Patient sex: M
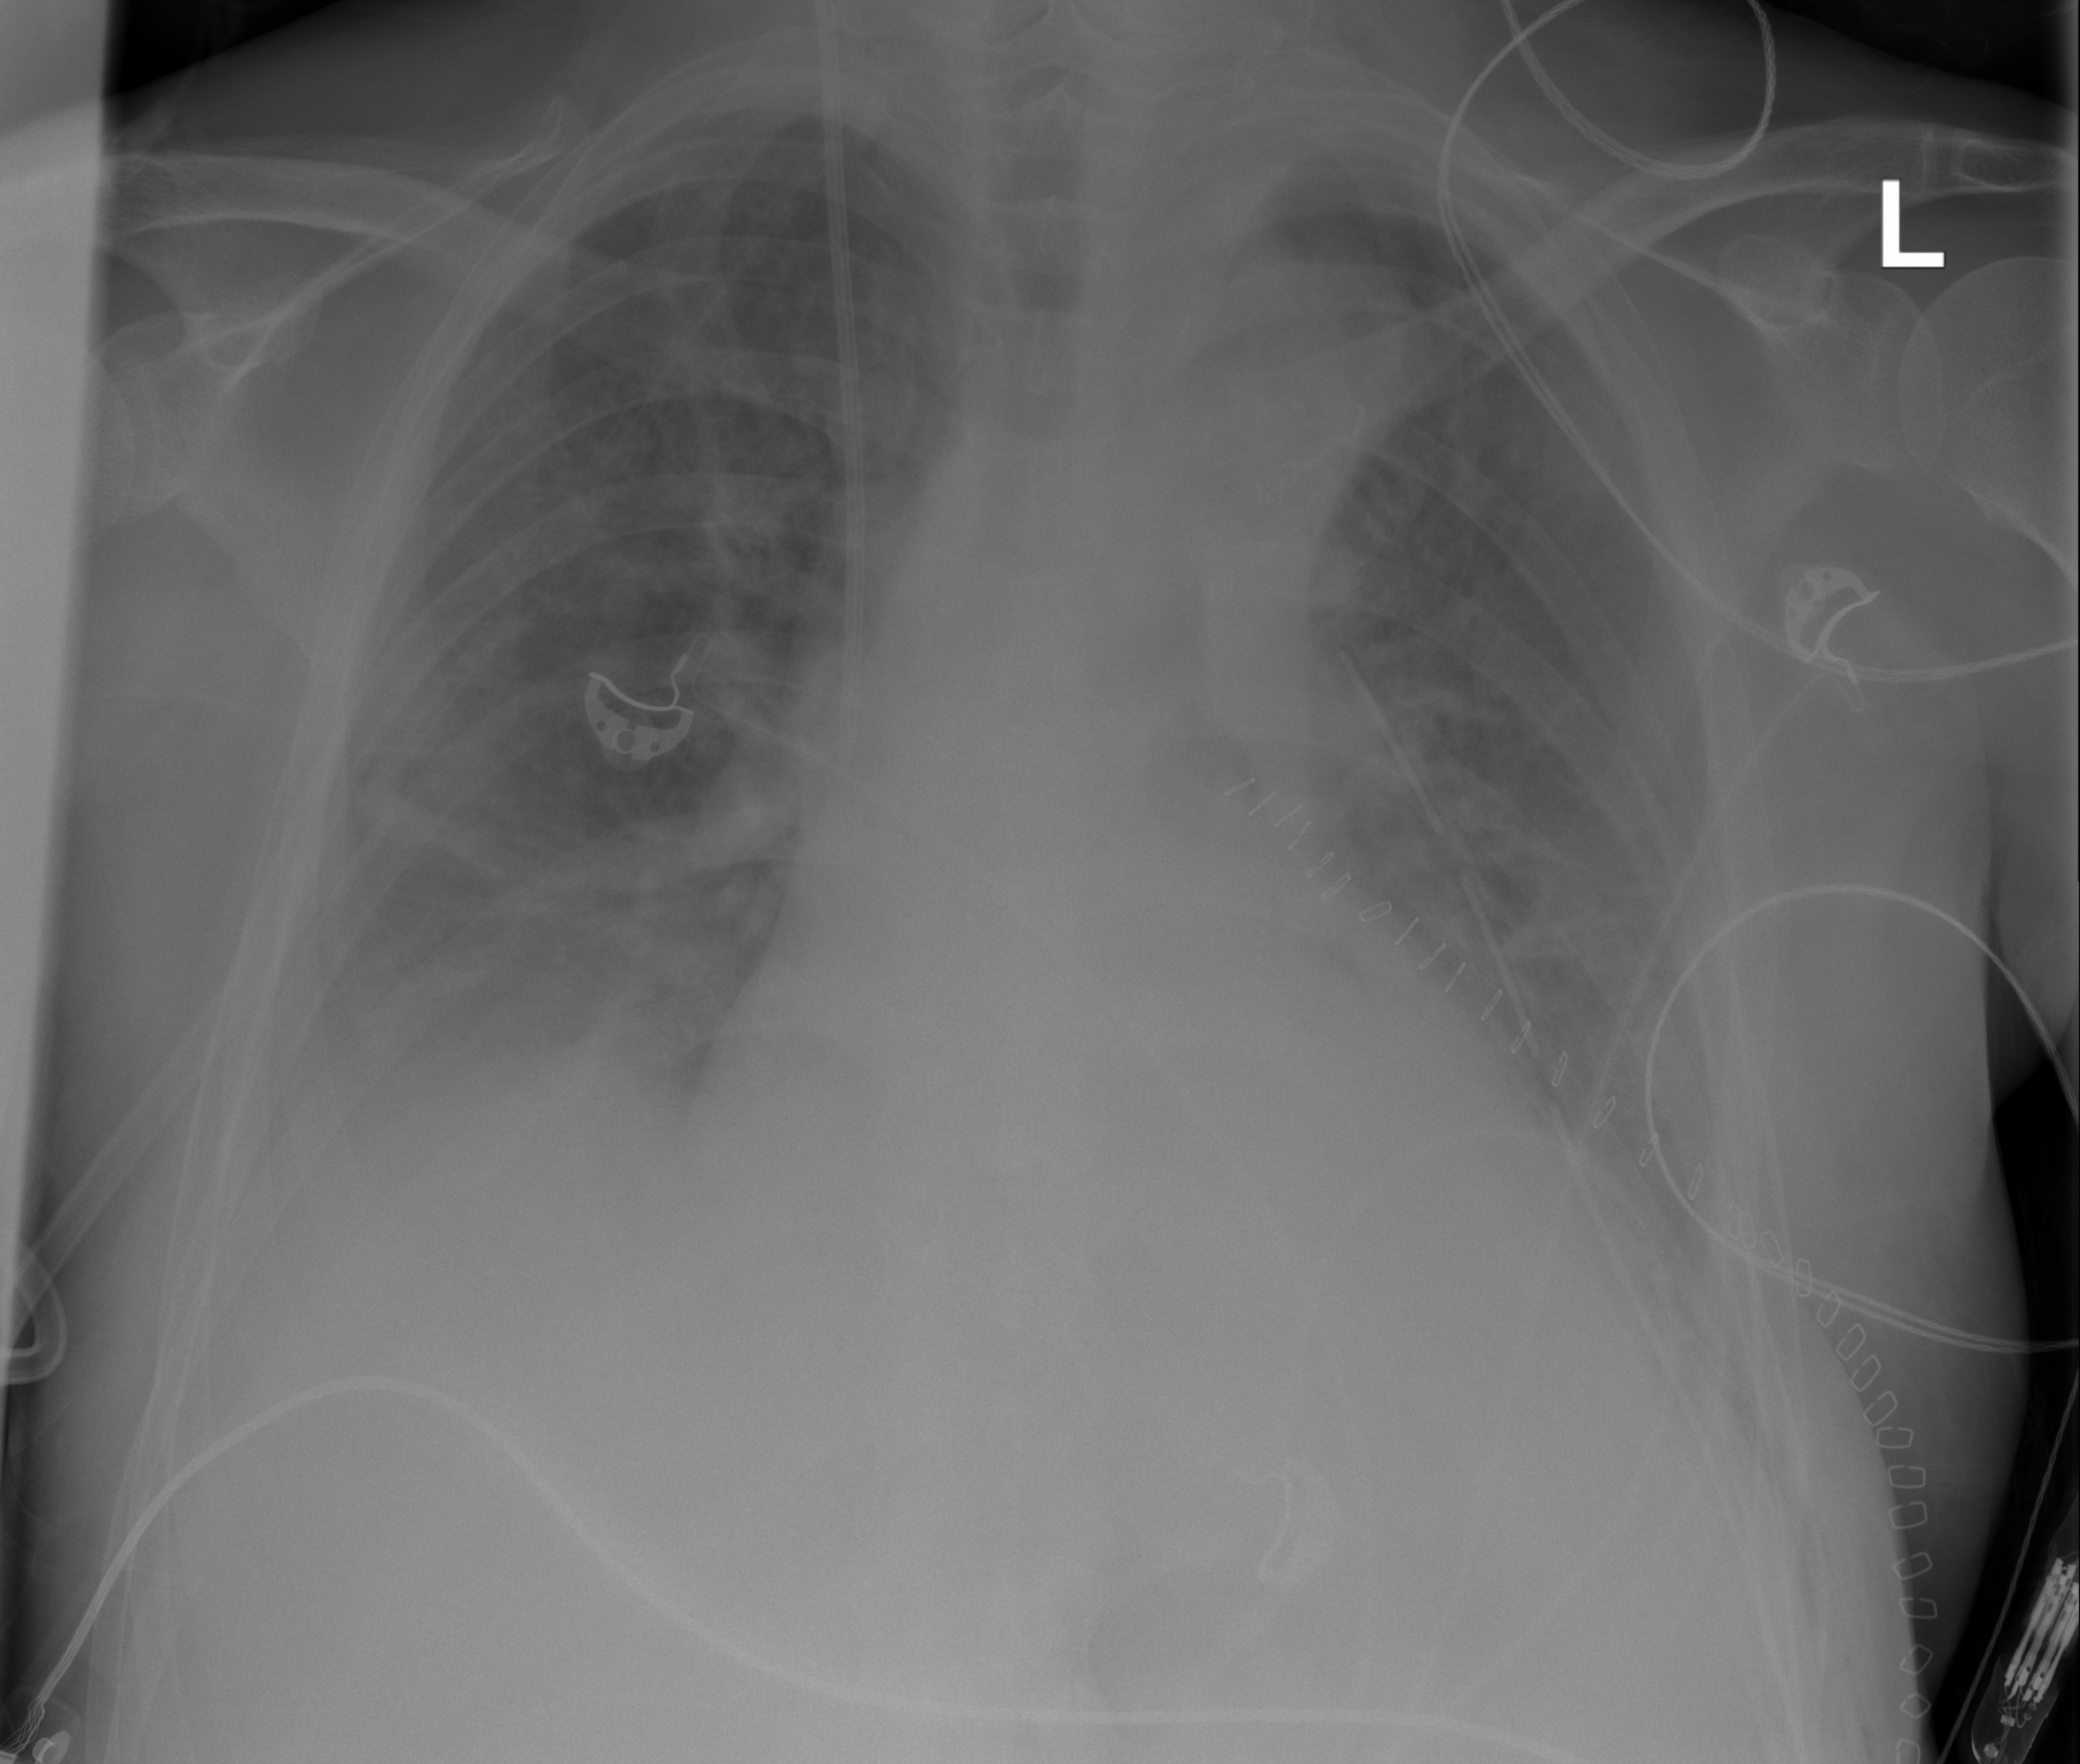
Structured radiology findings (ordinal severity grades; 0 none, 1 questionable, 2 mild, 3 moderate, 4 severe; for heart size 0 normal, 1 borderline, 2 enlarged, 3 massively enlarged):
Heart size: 0
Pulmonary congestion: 0
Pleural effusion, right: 2
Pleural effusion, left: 2
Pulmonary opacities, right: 0
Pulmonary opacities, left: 0
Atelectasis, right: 2
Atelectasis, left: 2